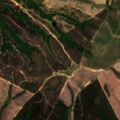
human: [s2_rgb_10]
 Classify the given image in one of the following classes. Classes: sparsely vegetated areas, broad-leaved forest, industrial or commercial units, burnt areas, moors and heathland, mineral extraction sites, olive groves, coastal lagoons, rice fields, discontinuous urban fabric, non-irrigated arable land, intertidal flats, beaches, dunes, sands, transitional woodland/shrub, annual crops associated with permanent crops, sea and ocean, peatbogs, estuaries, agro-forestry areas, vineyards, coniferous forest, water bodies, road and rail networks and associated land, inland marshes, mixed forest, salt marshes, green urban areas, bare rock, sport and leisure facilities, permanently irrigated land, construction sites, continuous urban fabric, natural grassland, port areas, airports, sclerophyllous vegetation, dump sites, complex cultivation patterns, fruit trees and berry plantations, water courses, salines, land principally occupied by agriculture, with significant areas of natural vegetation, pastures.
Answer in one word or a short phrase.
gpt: olive groves, broad-leaved forest, transitional woodland/shrub